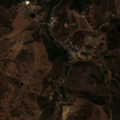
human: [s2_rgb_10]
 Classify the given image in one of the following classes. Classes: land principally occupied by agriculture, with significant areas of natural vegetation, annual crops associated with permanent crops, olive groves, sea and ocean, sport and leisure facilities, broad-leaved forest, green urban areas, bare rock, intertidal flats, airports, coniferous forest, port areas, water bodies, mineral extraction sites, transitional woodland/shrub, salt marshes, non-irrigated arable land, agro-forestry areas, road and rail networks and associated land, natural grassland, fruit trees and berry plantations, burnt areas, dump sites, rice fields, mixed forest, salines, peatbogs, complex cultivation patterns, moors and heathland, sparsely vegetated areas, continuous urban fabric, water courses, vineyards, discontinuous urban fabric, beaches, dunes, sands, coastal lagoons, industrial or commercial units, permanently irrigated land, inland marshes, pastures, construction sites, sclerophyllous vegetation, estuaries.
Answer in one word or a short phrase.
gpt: non-irrigated arable land, agro-forestry areas, broad-leaved forest, transitional woodland/shrub